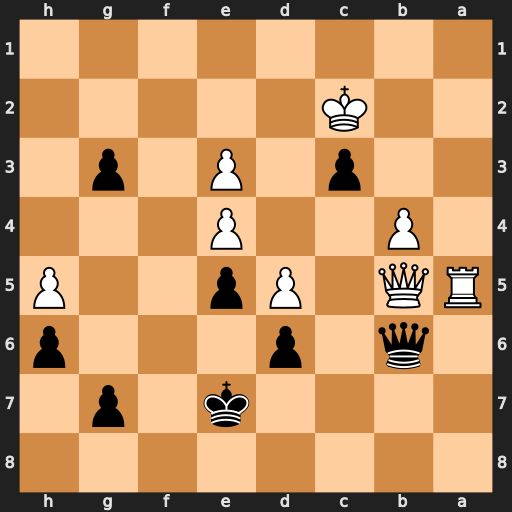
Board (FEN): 8/4k1p1/1q1p3p/RQ1Pp2P/1P2P3/2p1P1p1/2K5/8
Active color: b
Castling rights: -
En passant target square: -
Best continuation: Qxb5 Rxb5 g2